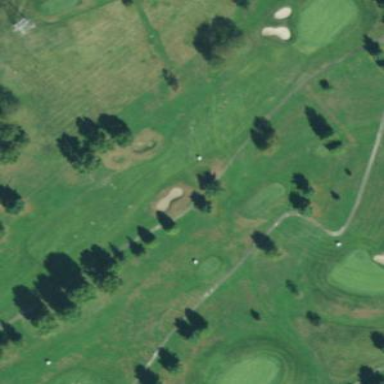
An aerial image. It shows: Scenic golf fairway.